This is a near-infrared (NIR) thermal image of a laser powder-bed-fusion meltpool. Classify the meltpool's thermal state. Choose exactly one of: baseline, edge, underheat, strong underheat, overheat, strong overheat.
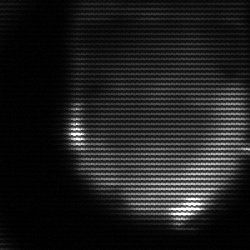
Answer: edge